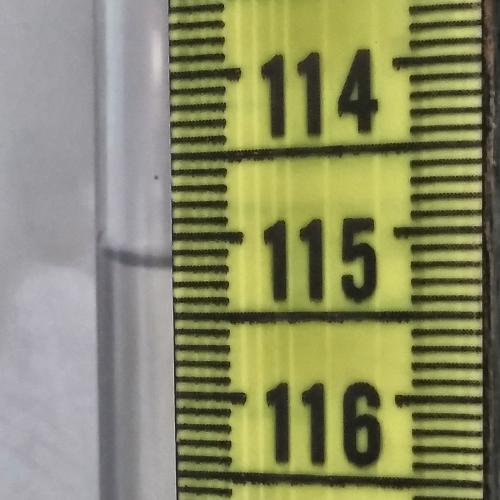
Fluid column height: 115.2 cm